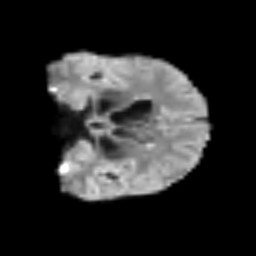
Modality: T2w
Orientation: coronal
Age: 75
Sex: male
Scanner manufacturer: siemens
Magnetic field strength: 3 T
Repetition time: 3.2 s
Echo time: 0.081 s